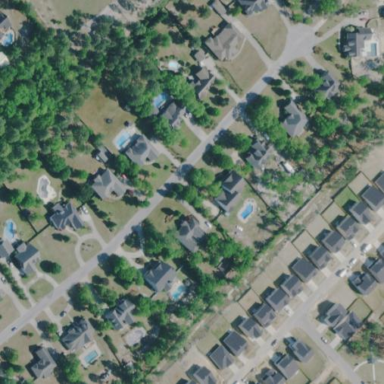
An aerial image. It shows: Residential area in subdivision.